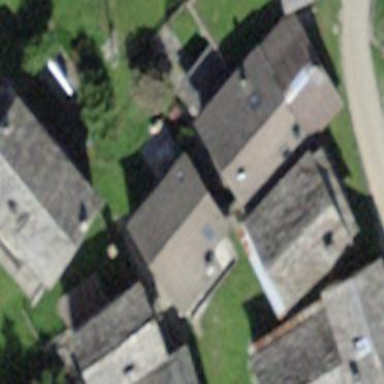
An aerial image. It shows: Simple and straightforward house.